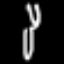
Label: fork